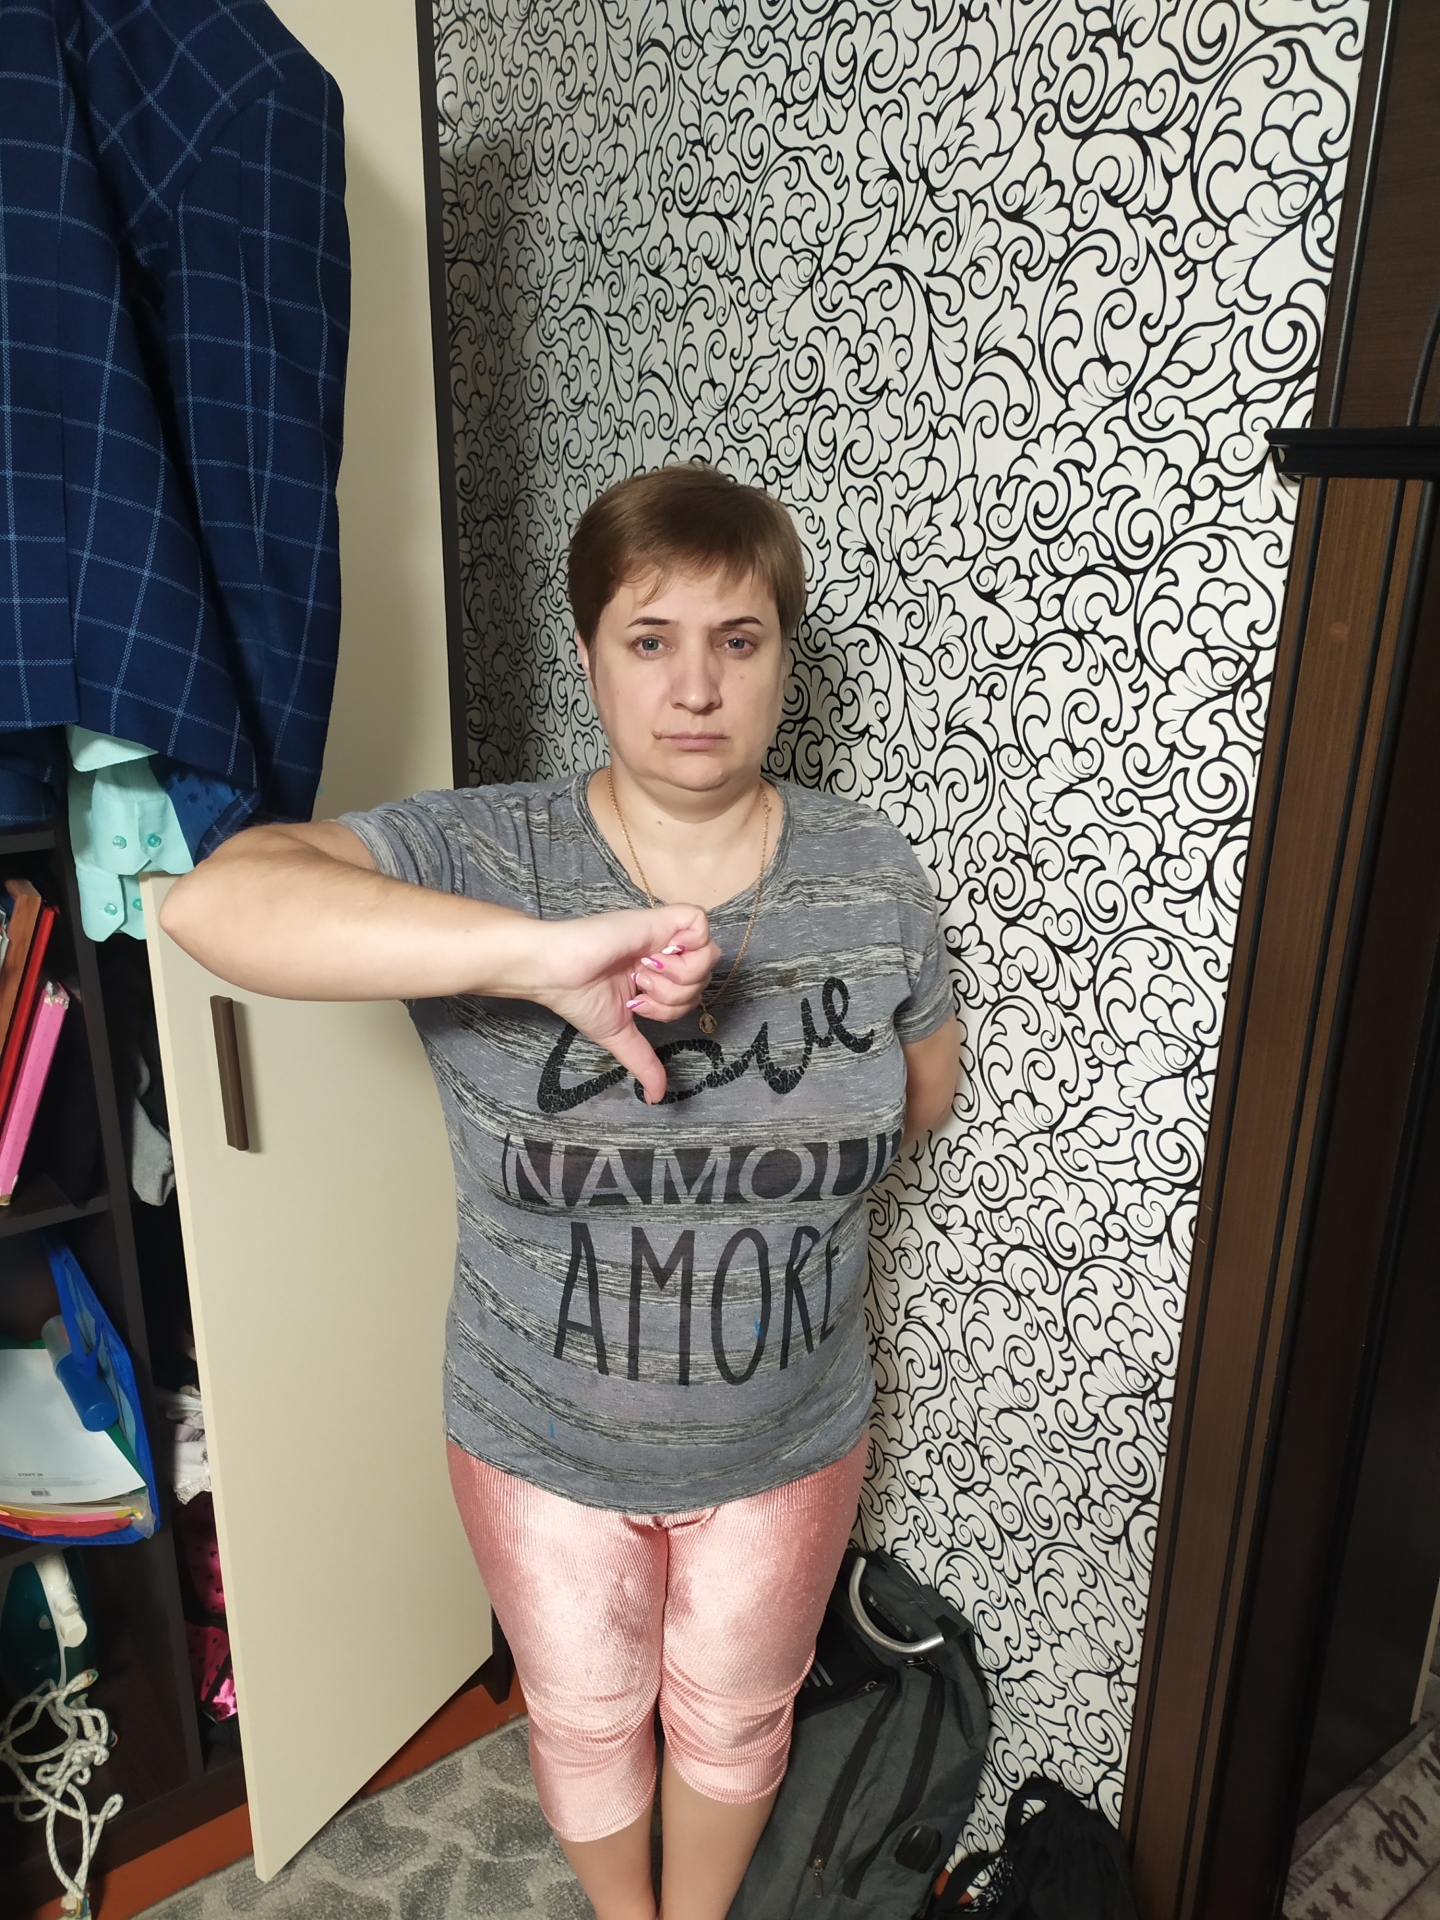
Label: clear